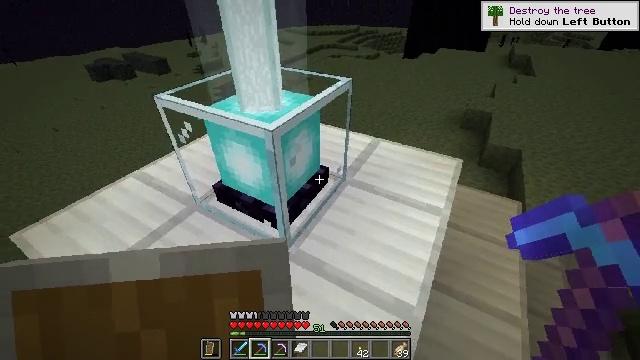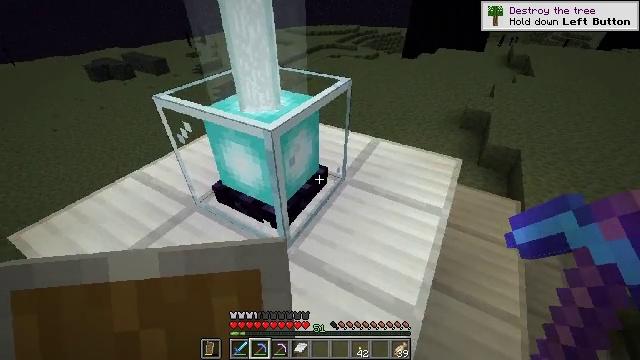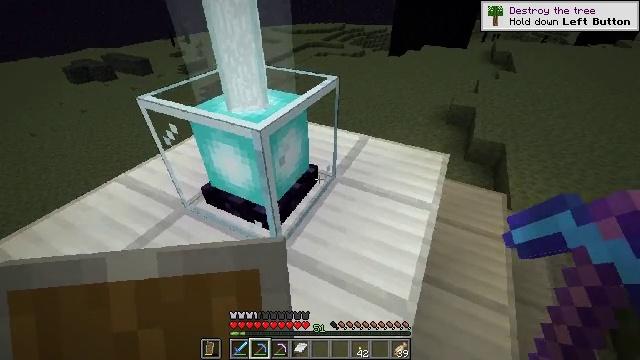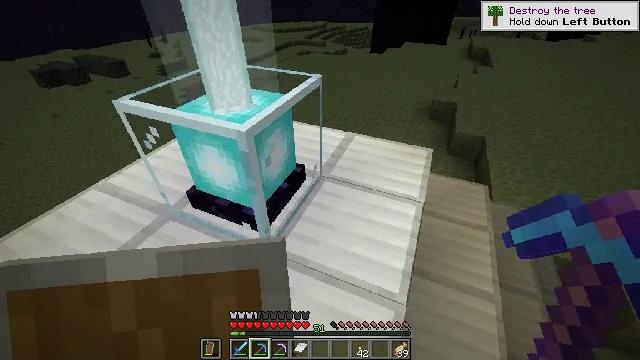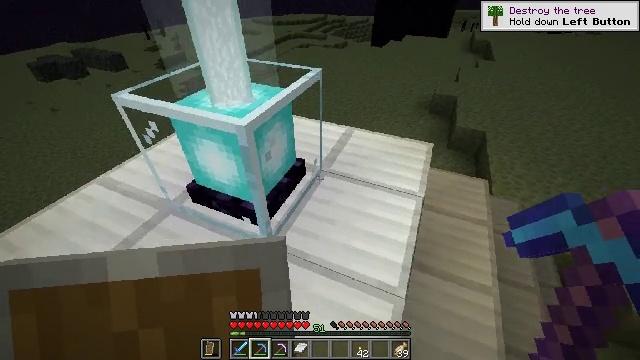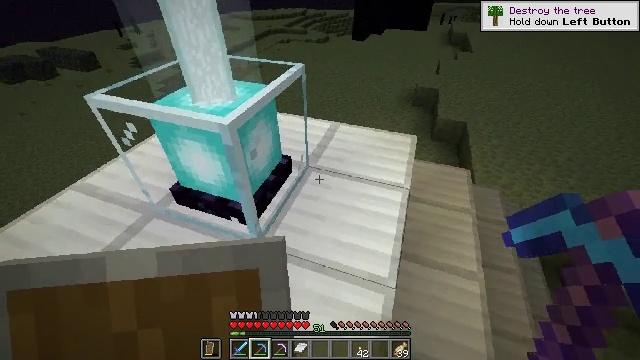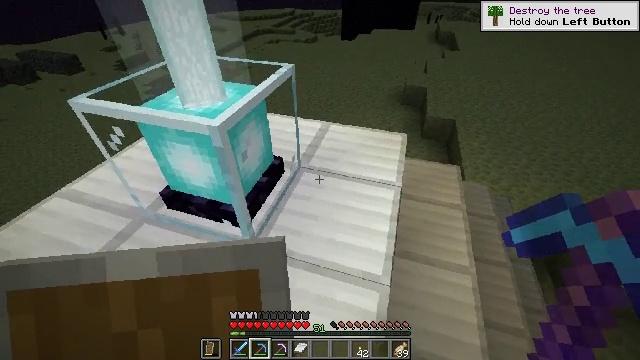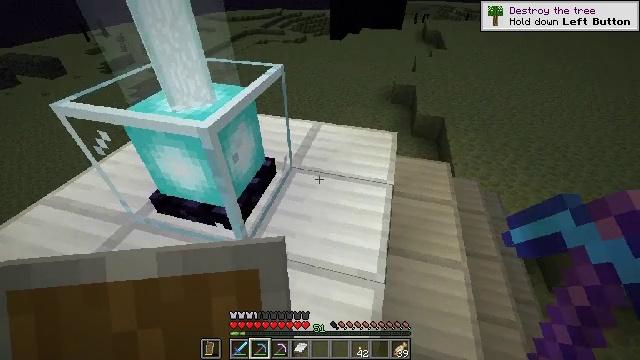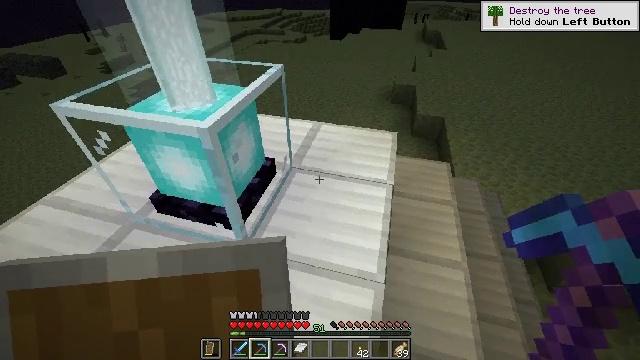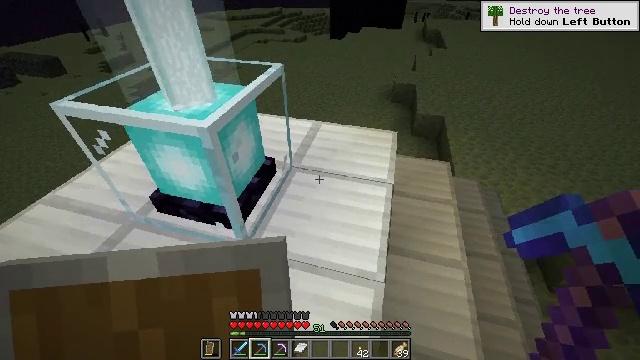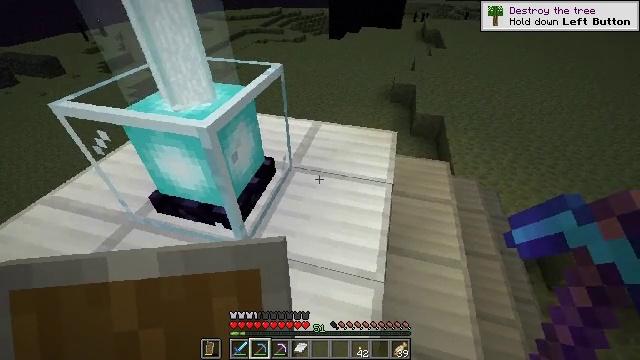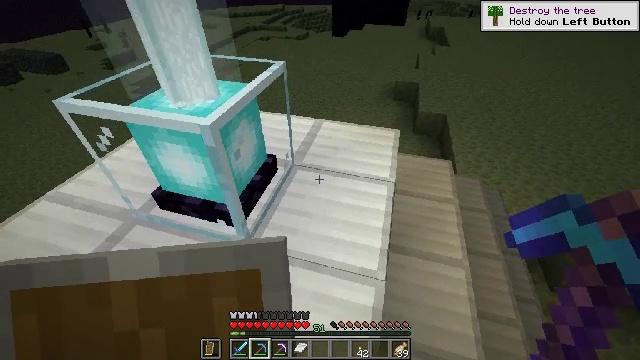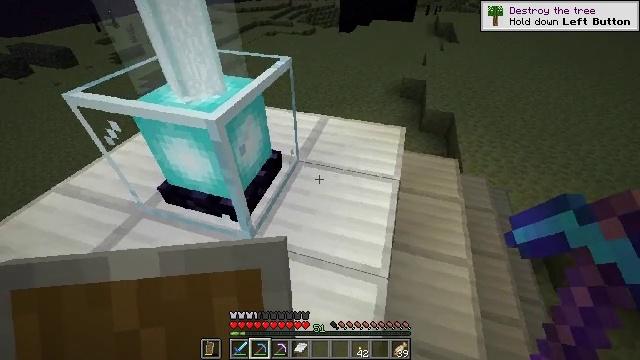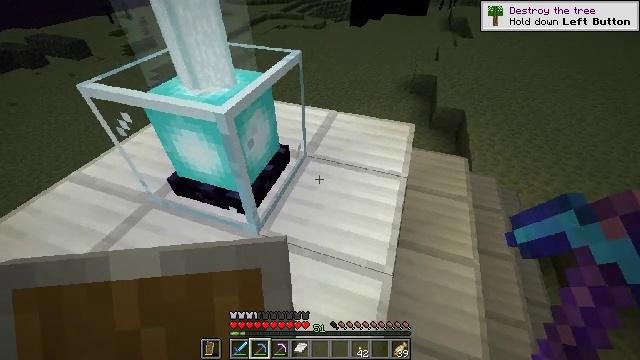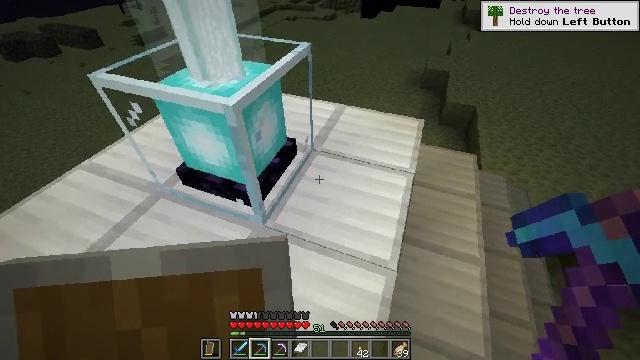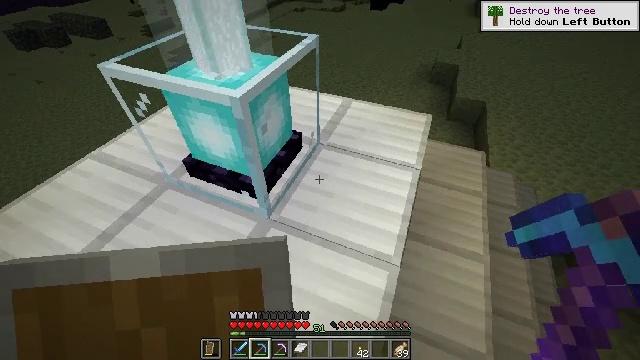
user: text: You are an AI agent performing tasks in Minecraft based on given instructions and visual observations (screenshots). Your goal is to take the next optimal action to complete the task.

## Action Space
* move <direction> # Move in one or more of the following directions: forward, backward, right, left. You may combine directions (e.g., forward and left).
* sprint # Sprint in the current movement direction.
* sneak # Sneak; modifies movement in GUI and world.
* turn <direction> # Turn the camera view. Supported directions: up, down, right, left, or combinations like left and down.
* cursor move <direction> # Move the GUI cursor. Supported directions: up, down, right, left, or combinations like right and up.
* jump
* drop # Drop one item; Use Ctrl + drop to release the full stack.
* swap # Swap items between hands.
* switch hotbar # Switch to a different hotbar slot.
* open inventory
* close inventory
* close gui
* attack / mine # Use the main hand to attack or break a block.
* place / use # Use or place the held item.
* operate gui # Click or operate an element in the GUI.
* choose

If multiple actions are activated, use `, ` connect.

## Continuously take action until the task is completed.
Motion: motion action
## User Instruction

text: Break the end stone bricks.
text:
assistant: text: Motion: no_op
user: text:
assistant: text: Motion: turn right
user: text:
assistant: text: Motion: turn right
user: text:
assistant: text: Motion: turn down
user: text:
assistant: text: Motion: turn right
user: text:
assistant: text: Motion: turn right
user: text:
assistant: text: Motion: turn right
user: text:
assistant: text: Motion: no_op
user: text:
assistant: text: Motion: no_op
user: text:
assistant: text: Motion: no_op
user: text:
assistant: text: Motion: no_op
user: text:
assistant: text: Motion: turn left
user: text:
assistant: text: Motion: turn left and down
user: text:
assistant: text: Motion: turn left and down
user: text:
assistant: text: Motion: turn left and down
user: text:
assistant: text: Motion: turn down
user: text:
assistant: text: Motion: no_op
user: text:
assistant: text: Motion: no_op
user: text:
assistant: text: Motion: no_op
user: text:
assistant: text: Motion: no_op
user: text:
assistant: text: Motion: no_op
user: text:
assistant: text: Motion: no_op
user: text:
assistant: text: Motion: no_op
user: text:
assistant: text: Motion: no_op
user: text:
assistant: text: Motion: no_op
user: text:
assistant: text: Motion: no_op
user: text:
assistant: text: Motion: no_op
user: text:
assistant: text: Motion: no_op
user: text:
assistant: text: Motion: no_op
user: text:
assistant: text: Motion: no_op